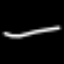
Label: line